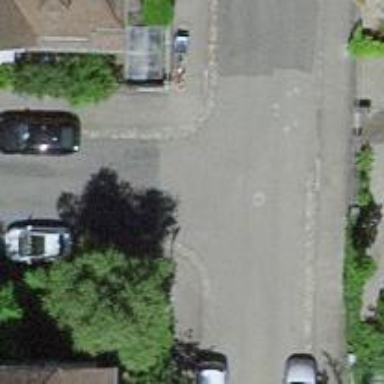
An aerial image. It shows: Residential road with asphalt surface and separate sidewalk.